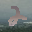
Label: 2